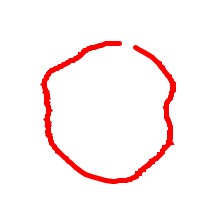
Shape: circle